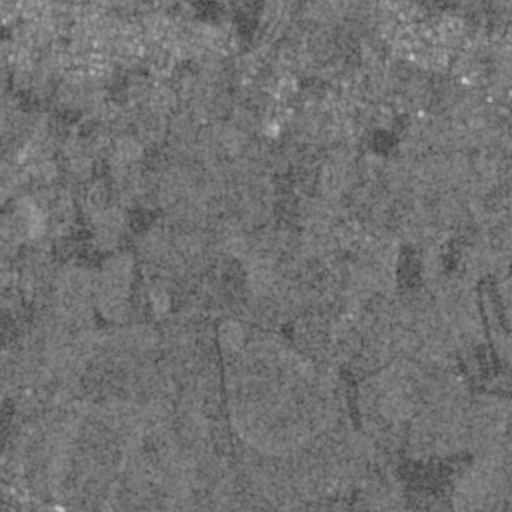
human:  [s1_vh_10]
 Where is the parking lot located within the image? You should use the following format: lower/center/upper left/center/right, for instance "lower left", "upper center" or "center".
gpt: The parking lot is located in the upper of the image.
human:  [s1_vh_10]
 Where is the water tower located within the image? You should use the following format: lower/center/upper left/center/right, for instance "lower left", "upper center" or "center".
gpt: The water tower is located in the upper left of the image.
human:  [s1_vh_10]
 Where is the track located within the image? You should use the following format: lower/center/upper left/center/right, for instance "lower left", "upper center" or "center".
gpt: There is no track in the image.

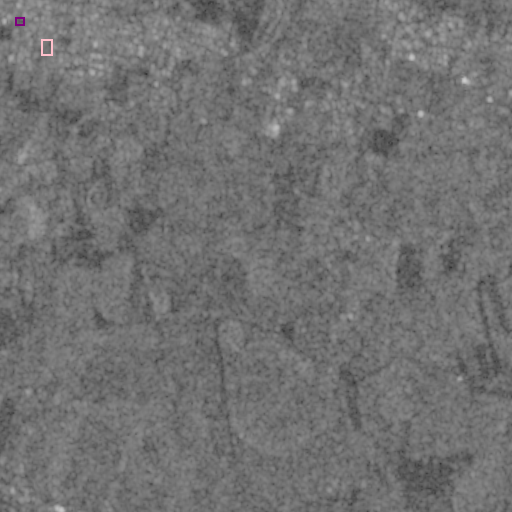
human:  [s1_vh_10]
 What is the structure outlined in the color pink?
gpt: The structure outlined in pink is a park.
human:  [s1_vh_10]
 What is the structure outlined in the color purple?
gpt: The structure outlined in purple is a parking lot.
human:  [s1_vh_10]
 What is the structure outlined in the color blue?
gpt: There is no blue outline.